Question: I am trying to make the 'Series' in a 'Line' clickable so I can open different options based on the series the user clicked. For example, suppose I have a chart like this:

Currently I have something like this:
'''
series.getNode().setOnMouseEntered(new EventHandler<MouseEvent>() {
@Override
public void handle(MouseEvent event) {
series.getNode().setCursor(Cursor.HAND);
}
});
series.getNode().setOnMouseExited(new EventHandler<MouseEvent>() {
@Override
public void handle(MouseEvent event) {
series.getNode().setCursor(Cursor.DEFAULT);
}
});
'''
So cursor changes when I pass through a series. It is working but sometimes series are too thin and you have to be very accurate to click on them, so I was thinking of creating a small area around them so the click is "approximated" and it doesn't need to be that accurate.
How can I achieve this? This nodes consists of a '2DPath' to create the lines so I think every line has it's own bounds but can't figure out a way to modify without modifying line shape.
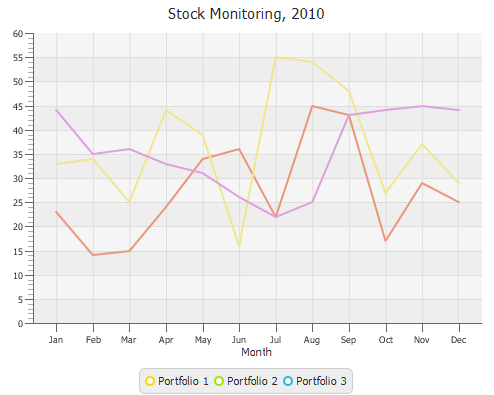
Answer: Layer another (almost transparent) wide path over the top of the path you want to detect mouse events on and instead detect mouse events on the almost transparent path.
'''
private void addGlowOnMouseOverData(LineChart<Number, Number> lineChart) {
// make the first series in the chart glow when you mouse near it.
Node n = lineChart.lookup(".chart-series-line.series0");
if (n != null && n instanceof Path) {
final Path path = (Path) n;
final Glow glow = new Glow(0.8);
final Path mousingPath = new Path();
mousingPath.setStrokeWidth(24);
mousingPath.setStroke(Color.rgb(255, 255, 255, 0.01));
Bindings.bindContent(mousingPath.getElements(), path.getElements());
((Group) path.getParent()).getChildren().add(mousingPath);
mousingPath.setOnMouseEntered(e -> path.setEffect(glow));
mousingPath.setOnMouseExited(e -> path.setEffect(null));
}
}
'''
'''
import javafx.application.Application;
import javafx.beans.binding.Bindings;
import javafx.collections.*;
import javafx.scene.*;
import javafx.scene.chart.*;
import javafx.scene.effect.Glow;
import javafx.scene.layout.StackPane;
import javafx.scene.paint.Color;
import javafx.scene.shape.Path;
import javafx.stage.Stage;
public class LineChartMouser extends Application {
@SuppressWarnings("unchecked")
@Override
public void start(Stage stage) {
// initialize data
ObservableList<XYChart.Data> data = FXCollections.observableArrayList(
new XYChart.Data(1, 23), new XYChart.Data(2, 14), new XYChart.Data(3, 15), new XYChart.Data(4, 24), new XYChart.Data(5, 34), new XYChart.Data(6, 36), new XYChart.Data(7, 22), new XYChart.Data(8, 45), new XYChart.Data(9, 43), new XYChart.Data(10, 17), new XYChart.Data(11, 29), new XYChart.Data(12, 25)
);
// create chart
final LineChart lineChart = createChart(data);
StackPane layout = new StackPane(lineChart);
// show the scene.
Scene scene = new Scene(layout, 800, 600);
stage.setScene(scene);
stage.show();
// add a glow when you mouse over the lines in the line chart so that you can see that they are chosen.
addGlowOnMouseOverData(lineChart);
}
private void addGlowOnMouseOverData(LineChart<Number, Number> lineChart) {
// make the first series in the chart glow when you mouse near it.
Node n = lineChart.lookup(".chart-series-line.series0");
if (n != null && n instanceof Path) {
final Path path = (Path) n;
final Glow glow = new Glow(0.8);
final Path mousingPath = new Path();
mousingPath.setStrokeWidth(24);
mousingPath.setStroke(Color.rgb(255, 255, 255, 0.01));
Bindings.bindContent(mousingPath.getElements(), path.getElements());
((Group) path.getParent()).getChildren().add(mousingPath);
mousingPath.setOnMouseEntered(e -> path.setEffect(glow));
mousingPath.setOnMouseExited(e -> path.setEffect(null));
}
}
private LineChart createChart(ObservableList<XYChart.Data> data) {
final NumberAxis xAxis = new NumberAxis();
final NumberAxis yAxis = new NumberAxis();
xAxis.setLabel("Number of Month");
final LineChart lineChart = new LineChart<>(xAxis, yAxis);
lineChart.setTitle("Stock Monitoring, 2010");
XYChart.Series series = new XYChart.Series(data);
series.setName("My portfolio");
lineChart.getData().add(series);
lineChart.setCreateSymbols(false);
lineChart.setLegendVisible(false);
return lineChart;
}
public static void main(String[] args) {
launch(args);
}
}
'''